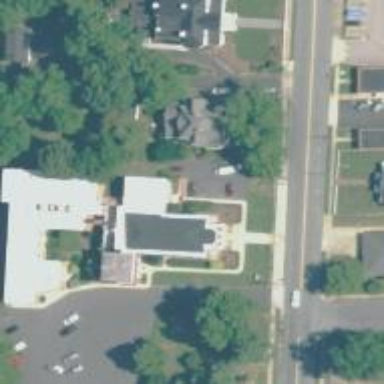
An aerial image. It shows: Building that serves as place of worship.